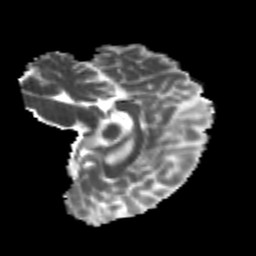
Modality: MD
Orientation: sagittal
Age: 21
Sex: female
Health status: healthy
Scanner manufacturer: philips
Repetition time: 7.387 s
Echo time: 0.08599 s